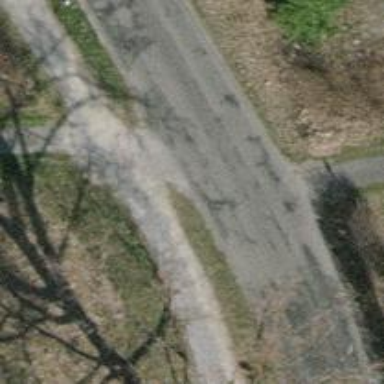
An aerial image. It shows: Designated asphalt cartpath for golf carts on path.